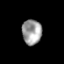
Tissue: prostate
Cell type: T cells
Senescence score: 0.6867
Nuclear area (px): 479
Mean DAPI intensity: 158.714